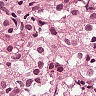
Metastatic tissue present: yes